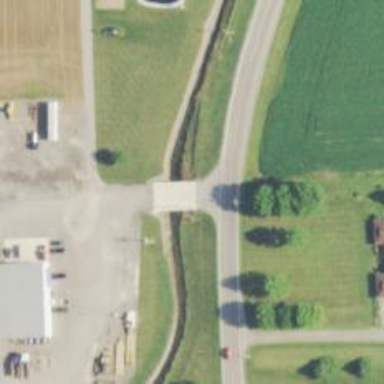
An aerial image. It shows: Driveway that functions as bridge.